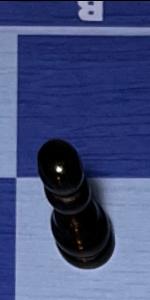
Label: Pawn_Black